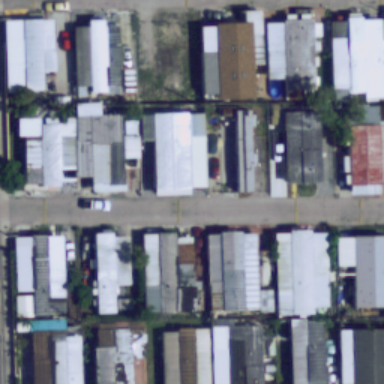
Many mobile homes arranged in lines in the mobile home park .